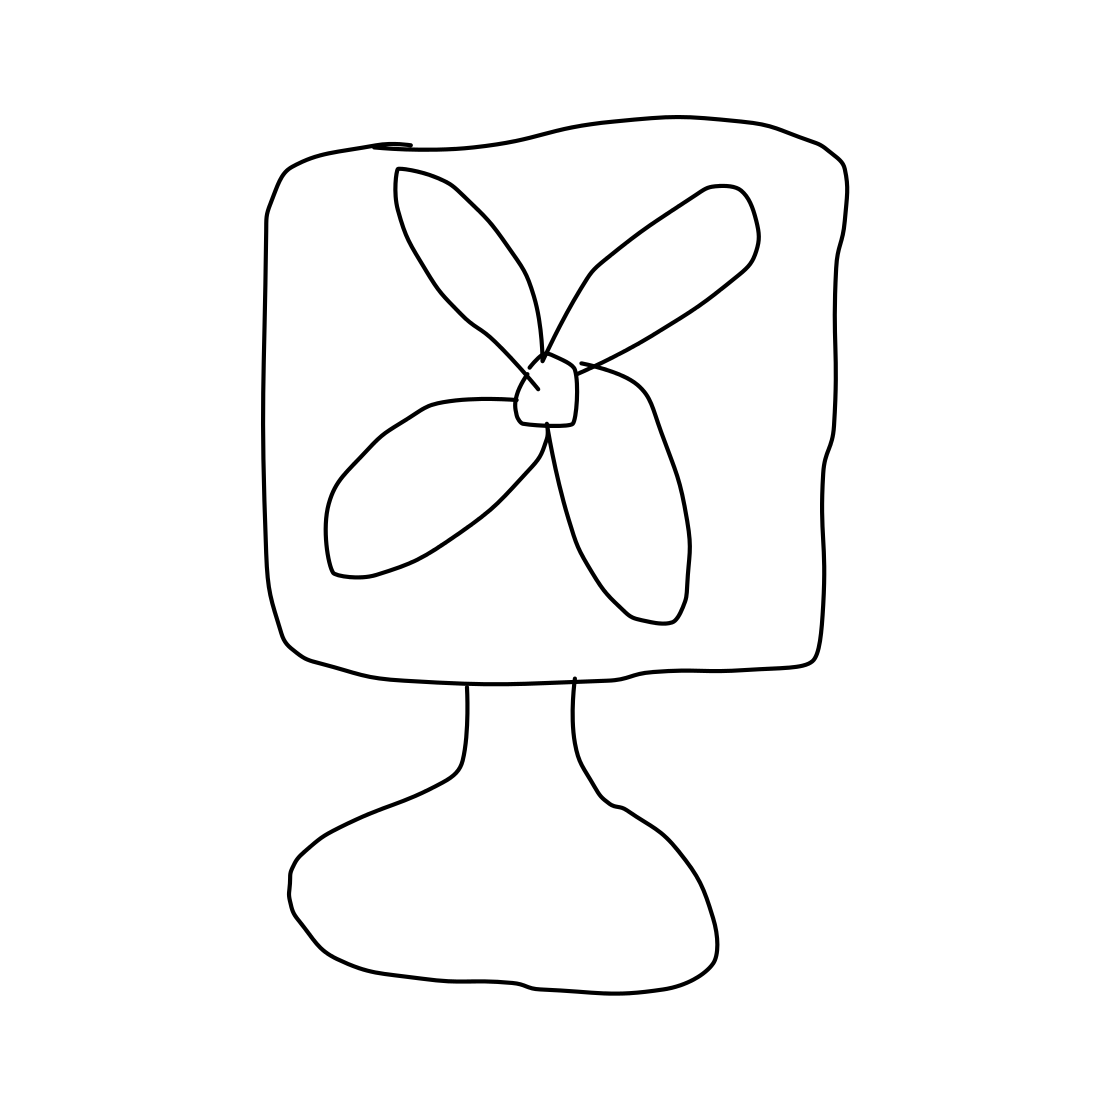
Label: fan